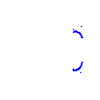
Particle: proton